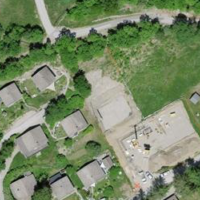
EUNIS habitat code: 55
Species observed at this site:
Lasiommata megera
Prunus spinosa
Turdus viscivorus
Periparus ater